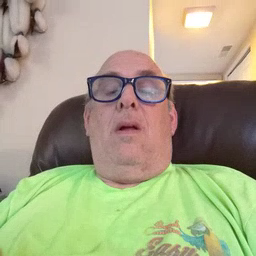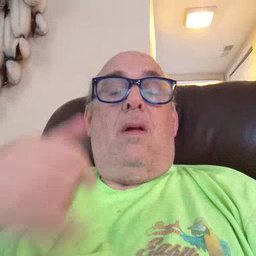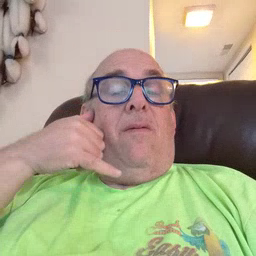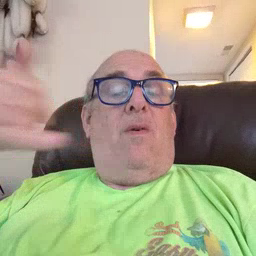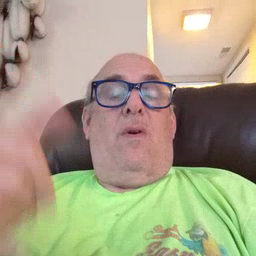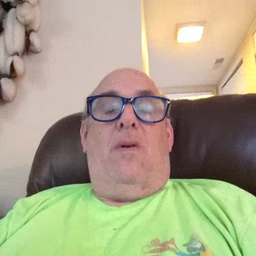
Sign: callonphone